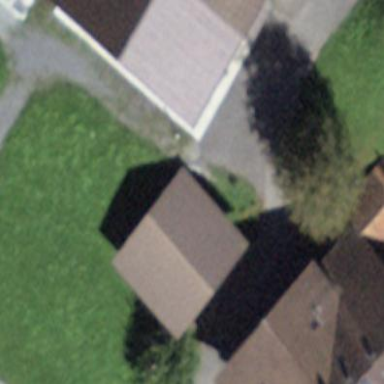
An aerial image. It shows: Garage building.